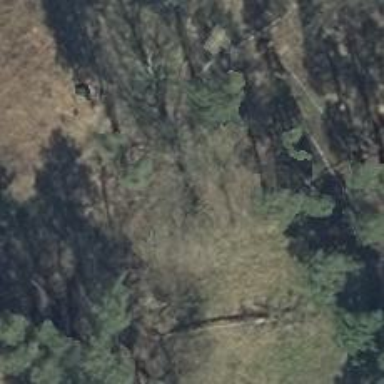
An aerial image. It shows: Hunting stand.